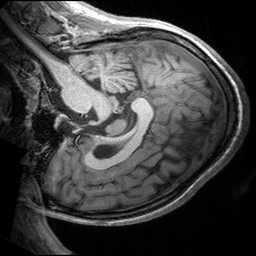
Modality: T1w
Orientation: sagittal
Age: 22
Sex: female
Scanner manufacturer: siemens
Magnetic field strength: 3 T
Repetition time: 2.53 s
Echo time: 0.00299 s